Chest X-ray:
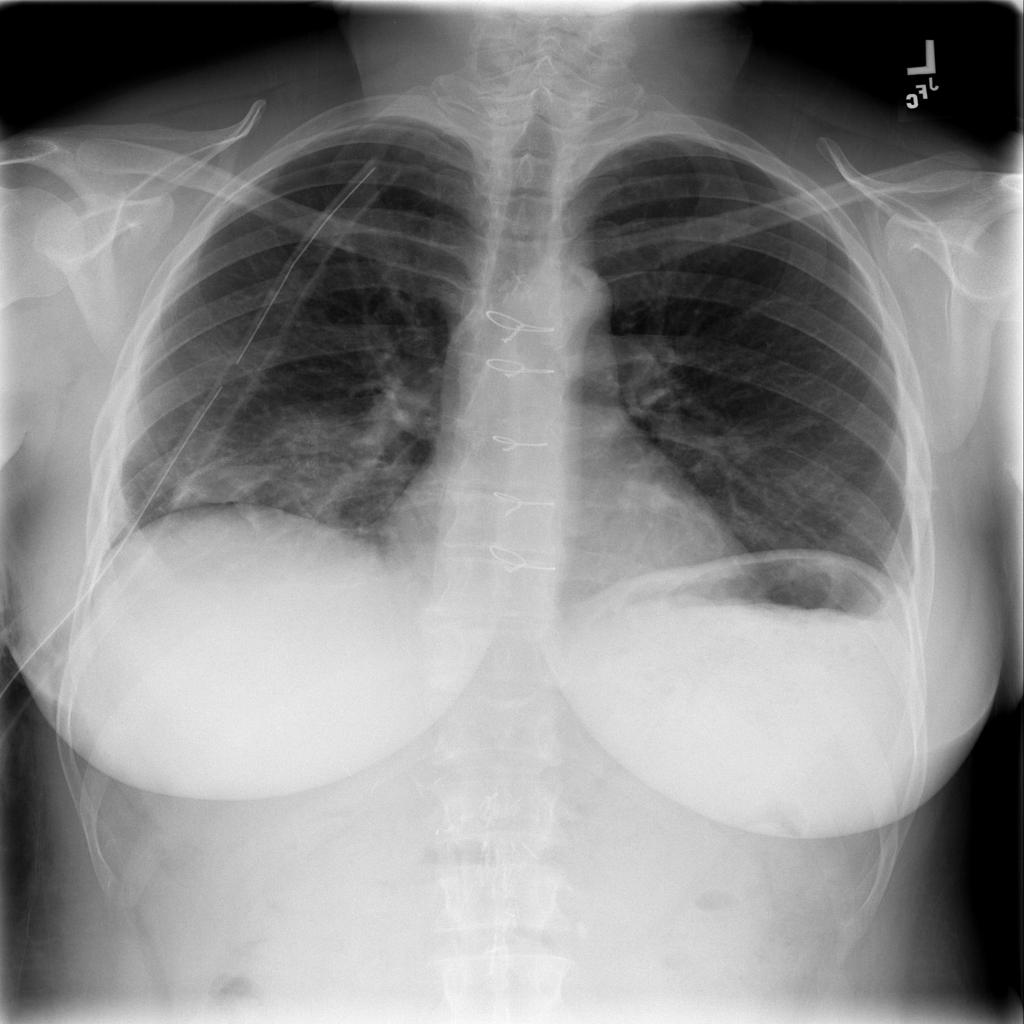
Findings: Consolidation, Pneumothorax
No abnormal finding: no